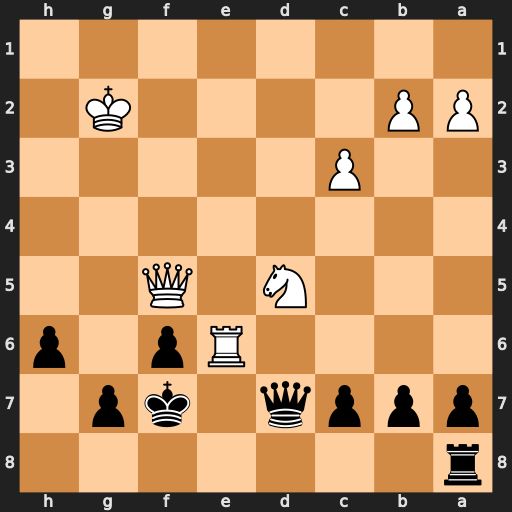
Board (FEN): r7/pppq1kp1/4Rp1p/3N1Q2/8/2P5/PP4K1/8
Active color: b
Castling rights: -
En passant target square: -
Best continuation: Qxe6 Qxe6+ Kxe6